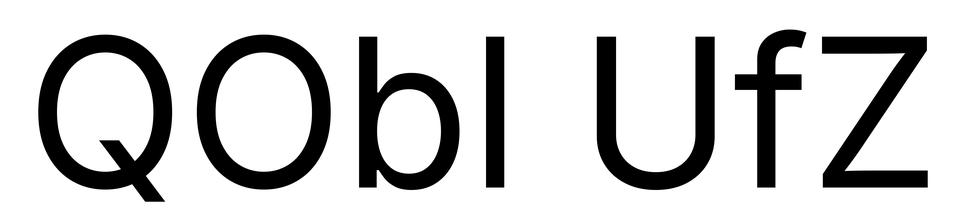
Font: Inter_Regular